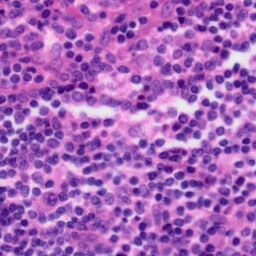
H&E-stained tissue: Tonsil